Question: I have an Excel formula like this:
'''
=SUM(SUMIF(A2:A11;{"1010";"1020"};B2:B11))
'''
Now I need to make the formula more dynamic. Instead of changing the formula itself, I should be able to change some cell (linked in the formula). This change will be reflected in the formula.
Ex:
'''
=SUM(SUMIF(A2:A11;D2;B2:B11))
'''
Cell should return something similar to in the first formula.
I tried this and it works only if in the column I have one value (ex: 1020), but if there are two values (ex: 1010;1020) it returns 0.
This is how my table looks like:

As you can see, it shows 0 for the cell where D2 has two values; but it works when there is only one value.
How can this be achieved in Excel? How can I make a list from the cell?
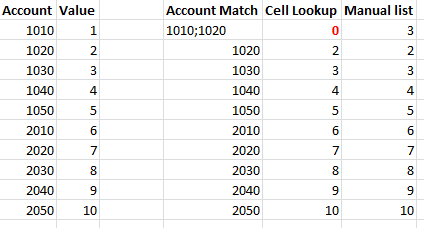
Answer: Using multiple cells would be easier! If the formula cell is one to the right of the criteria cell, you can define a named formula (Using Name Manager) called, say, GetList, which refers to this formula:
=EVALUATE("{"&INDIRECT("RC[-1]";0)&"}")
Then your formula becomes:
=SUMPRODUCT(SUMIF(A2:A11;GetList;B2:B11))